Question:
I am using D3 api for a graph where a couple of nodes are forming from a parent node i want to color the nodes of the whole graph in a manner that each parent node has a fixed color and the child nodes has different color i.e a root node always have red color and the left child is blue and the right one is green and if only one child is there it is green .I am using this api ,,
'''
<!DOCTYPE html>
<html>
<head>
<script type="text/javascript" src="http://mbostock.github.com/d3/d3.js?1.27.1"></script>
<script type="text/javascript" src="http://mbostock.github.com/d3/d3.geom.js?1.27.1"></script>
<script type="text/javascript" src="http://mbostock.github.com/d3/d3.layout.js?1.27.1"></script>
<style type="text/css">
line.link {
stroke: #ccc;
}
circle.node {
fill: #000;
stroke: #fff;
stroke-width: 1.5px;
}
</style>
</head>
<body>
<script type="text/javascript">
var w = 960,
h = 500,
r = d3.scale.sqrt().domain([0, 20000]).range([0, 20]);
var force = d3.layout.force()
.gravity(.01)
.charge(-120)
.linkDistance(60)
.size([w, h]);
var svg = d3.select("body").append("svg:svg")
.attr("width", w)
.attr("height", h);
d3.xml("flare.xml", "application/xml", function(xml) {
var nodes = self.nodes = d3.select(xml).selectAll("*")[0],
links = self.links = nodes.slice(1).map(function(d) {
return {source: d, target: d.parentNode};
});
force
.nodes(nodes)
.links(links)
.start();
var link = svg.selectAll("line.link")
.data(links)
.enter().append("svg:line")
.attr("class", "link")
.attr("x1", function(d) { return d.source.x; })
.attr("y1", function(d) { return d.source.y; })
.attr("x2", function(d) { return d.target.x; })
.attr("y2", function(d) { return d.target.y; });
var node = svg.selectAll("circle.node")
.data(nodes)
.enter().append("svg:circle")
.attr("class", "node")
.attr("cx", function(d) { return d.x; })
.attr("cy", function(d) { return d.y; })
.attr("r", function(d) { return r(d.textContent) || 5; })
.call(force.drag);
force.on("tick", function() {
nodes[0].x = w / 2;
nodes[0].y = h / 2;
link.attr("x1", function(d) { return d.source.x; })
.attr("y1", function(d) { return d.source.y; })
.attr("x2", function(d) { return d.target.x; })
.attr("y2", function(d) { return d.target.y; });
node.attr("cx", function(d) { return d.x; })
.attr("cy", function(d) { return d.y; });
});
});
</script>
</body>
</html>
'''
can anyone help me
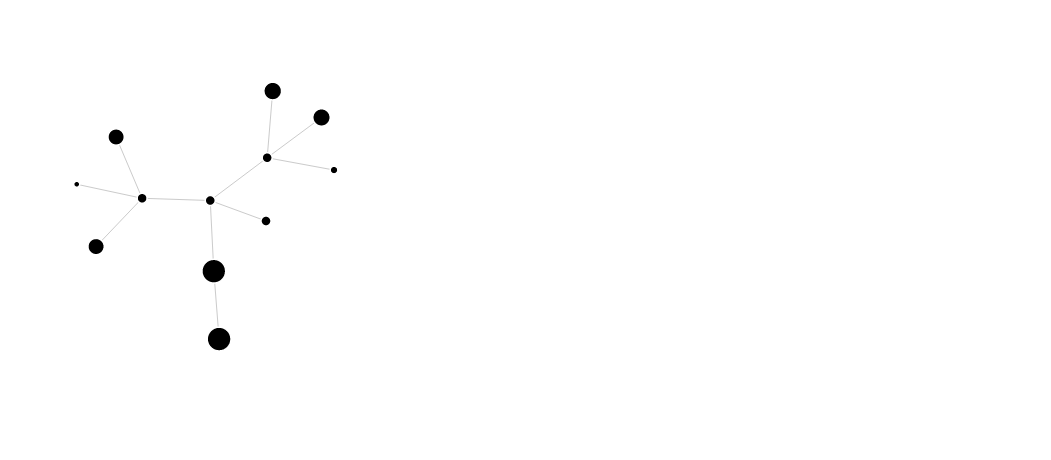
Answer: SVG has its own CSS properties, one of which being 'fill'. It sets the fill color of an SVG element.
Here is how you use it with D3:
'''
var node = svg.selectAll("circle.node")
.data(nodes)
.enter().append("svg:circle")
.style("fill", function (d) { return '#1f77b4'; })
.attr("class", "node")
.attr("cx", function(d) { return d.x; })
.attr("cy", function(d) { return d.y; })
.attr("r", function(d) { return r(d.textContent) || 5; })
.call(force.drag);
'''
Here the color value ('#1f77b4') will be the same for all nodes. If you want to color your nodes with a specific algorithm, D3 ships with predefined <URL>.
Edit: Here is <URL>.